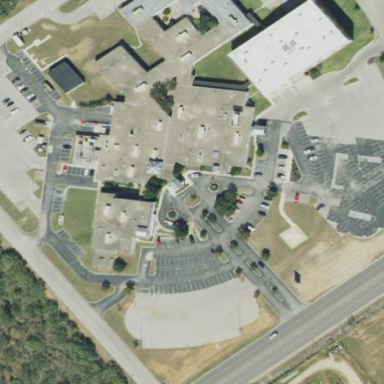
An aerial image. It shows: Healthcare facility identified as hospital.